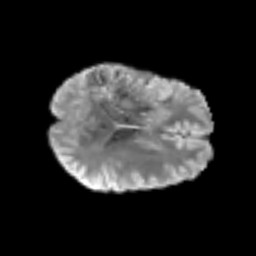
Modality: T2w
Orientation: axial
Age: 42
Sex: male
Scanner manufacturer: siemens
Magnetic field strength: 3 T
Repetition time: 5.6 s
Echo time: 0.082 s